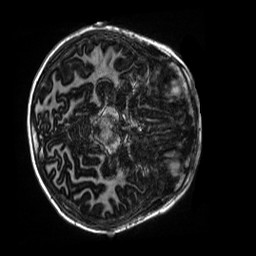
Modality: MP2RAGE
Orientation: axial
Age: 11
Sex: male
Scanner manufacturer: siemens
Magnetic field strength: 3 T
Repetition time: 4 s
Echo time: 0.00303 s